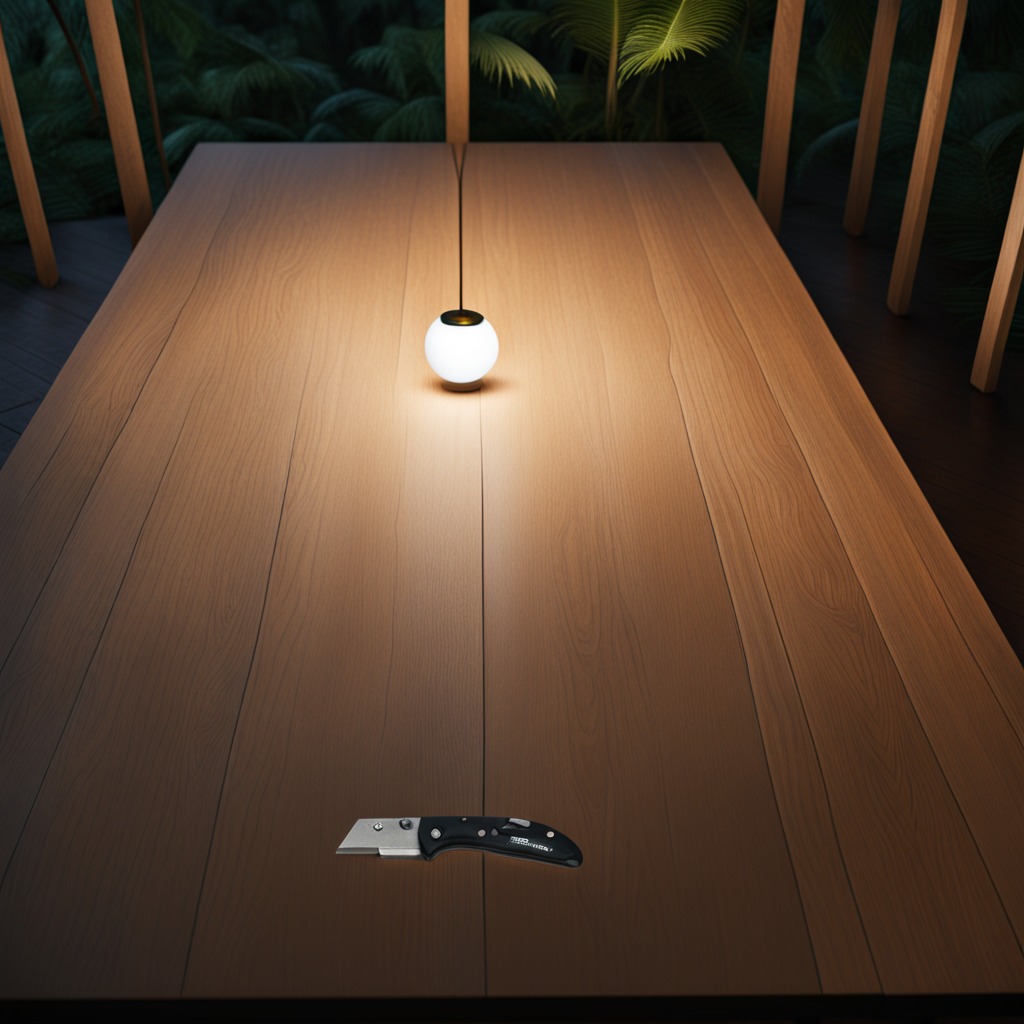
A utility knife lies on a wooden table inside a jungle field workshop tent at night.